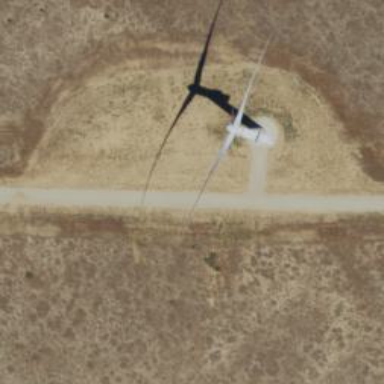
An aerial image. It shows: Wind power generator with horizontal axis wind turbine manufactured by Vestas.